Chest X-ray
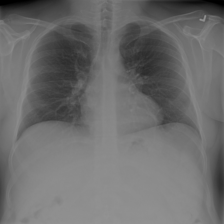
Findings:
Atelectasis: negative
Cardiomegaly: negative
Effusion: negative
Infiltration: positive
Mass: negative
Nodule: negative
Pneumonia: negative
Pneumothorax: negative
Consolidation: negative
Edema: negative
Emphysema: negative
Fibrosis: negative
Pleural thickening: negative
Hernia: negative